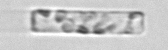
Label: Leptocylindrus